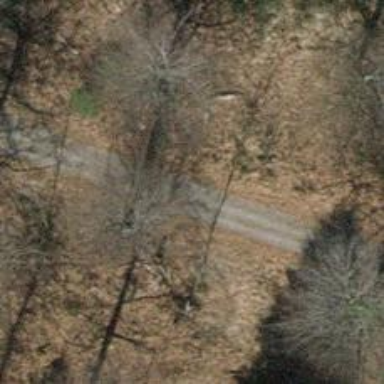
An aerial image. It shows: Path surfaced with fine gravel.